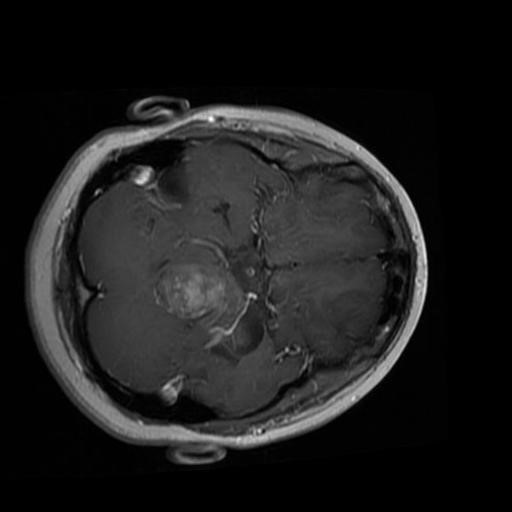
Label: brain_glioma